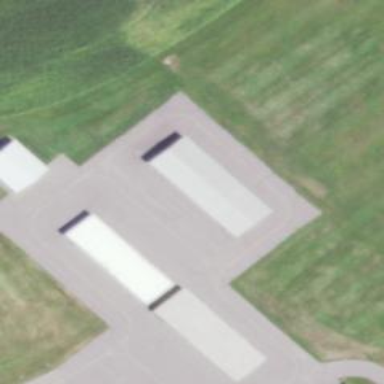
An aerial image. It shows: Hangar.